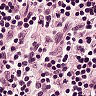
Metastatic tissue present: no